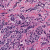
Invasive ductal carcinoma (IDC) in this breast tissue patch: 0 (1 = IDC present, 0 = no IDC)